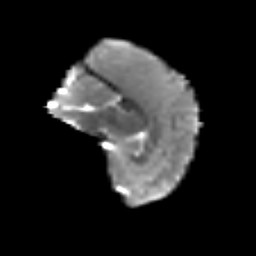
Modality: T2w
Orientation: sagittal
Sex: female
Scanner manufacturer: siemens
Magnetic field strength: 3 T
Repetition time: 5 s
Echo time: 0.071 s